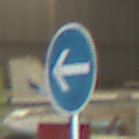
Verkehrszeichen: VorgeschriebeneFahrtrichtungHierLinks
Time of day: Midday
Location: Indoor (Urban)
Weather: NotSpecified
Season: NotSpecified
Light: Natural